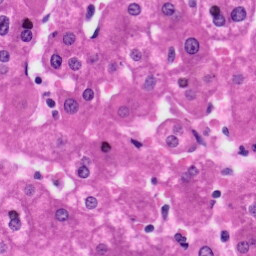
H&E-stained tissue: Liver